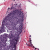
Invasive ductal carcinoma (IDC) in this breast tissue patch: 0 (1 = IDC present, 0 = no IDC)